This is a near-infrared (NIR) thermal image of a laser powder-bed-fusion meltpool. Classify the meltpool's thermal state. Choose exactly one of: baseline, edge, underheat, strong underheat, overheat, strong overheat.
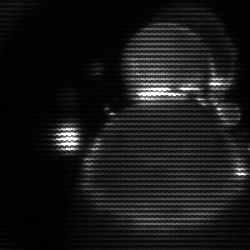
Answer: edge